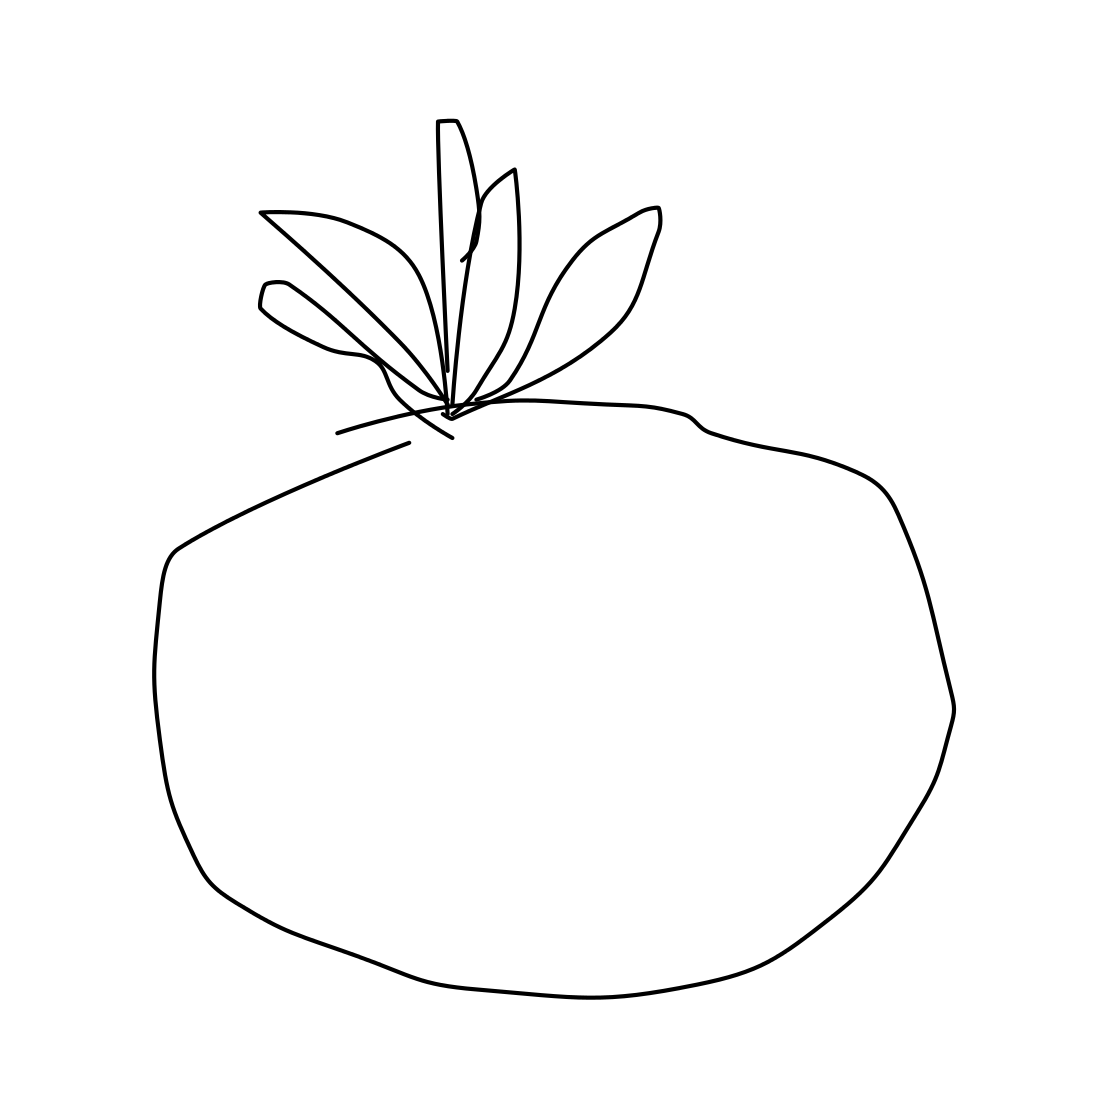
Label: tomato